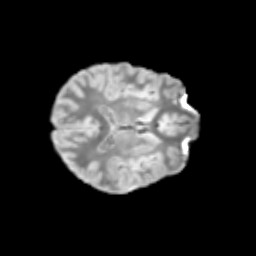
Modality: T2w
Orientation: axial
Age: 11
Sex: male
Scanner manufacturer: siemens
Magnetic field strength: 3 T
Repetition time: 3.8 s
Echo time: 0.07 s